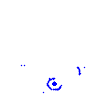
Particle: pion